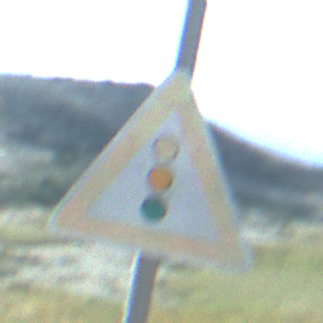
Verkehrszeichen: Lichtzeichenanlage
Umgebung: Outdoor, Nature
Tageszeit: Night
Wetter: PartlyCloudy
Licht: Natural
Jahreszeit: NotSpecified
Kontrast: HighContrast